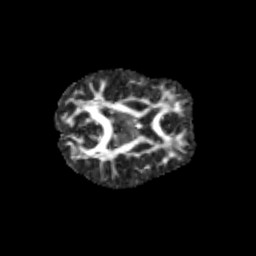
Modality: FA
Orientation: axial
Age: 10
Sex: male
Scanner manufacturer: siemens
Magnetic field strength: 3 T
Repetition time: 3.8 s
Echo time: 0.07 s